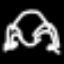
Label: frog